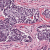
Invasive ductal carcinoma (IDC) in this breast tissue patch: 1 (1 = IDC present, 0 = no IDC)